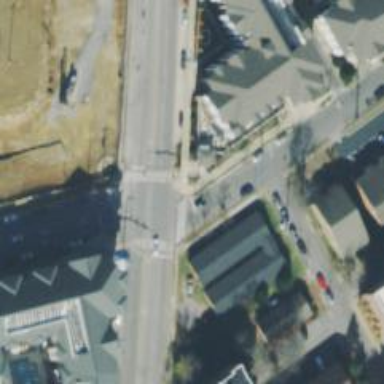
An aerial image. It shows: Marked road crossing.